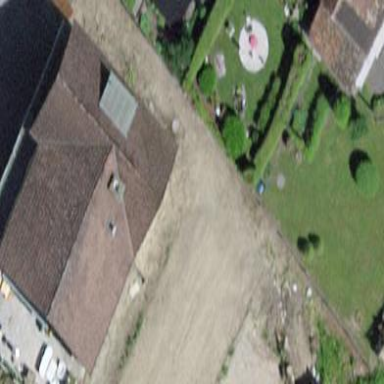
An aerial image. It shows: Detached building with gabled roof.